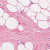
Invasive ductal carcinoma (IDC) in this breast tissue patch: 0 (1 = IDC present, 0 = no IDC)